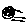
Label: moon